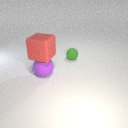
large purple rubber sphere in front of small green rubber sphere